Question: I want to create an android app in which I could store information at various points in a .jpg image and when I click at specific coordinate I could get that information. What I'm trying is something like this <URL> here if you go to particular seat you could get its information. I want to do this in android. Can anyone help me with this. How can I do this or is there any links to proceed. Thanks in advance.

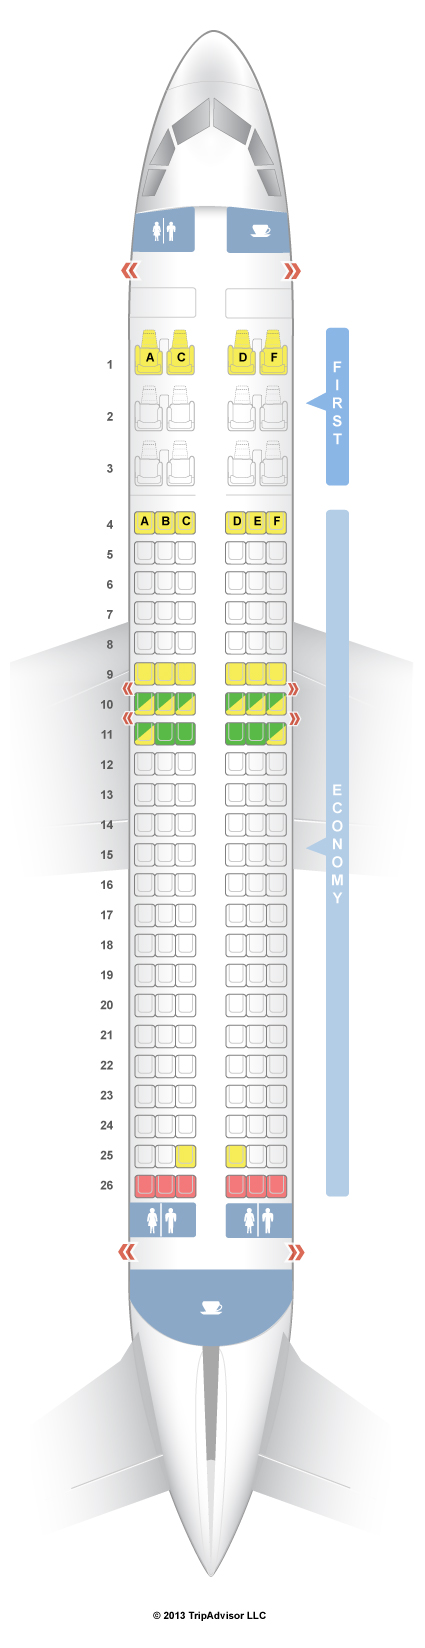
Answer: You have 2 options for this:
First; you can write a custom view that draws a plane with seats, click events like 'seatSelected', 'seatUnSelected' are handled inside this view and can be used with a callback outside of this class. (<URL>
Second, you can create something like this, with android's default layouts and views. For example a 'TableLayout' may be your main layout with the plane image as its background. This 'TableLayout' is going to have rows and those rows are going to have seats as 'ImageView's. All 'ImageView's will handle click events and you should use that events.
Second options is easier to implement.